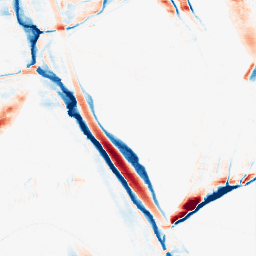
Category: morphological
Decomposition family: morphological_ellipse
Decomposition parameters: operation: average
width: 5
height: 30
Upsampling method: lanczos
Upsampling parameters: scale: 4
Upsampling scale: 4